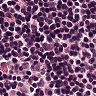
Metastatic tissue present: no